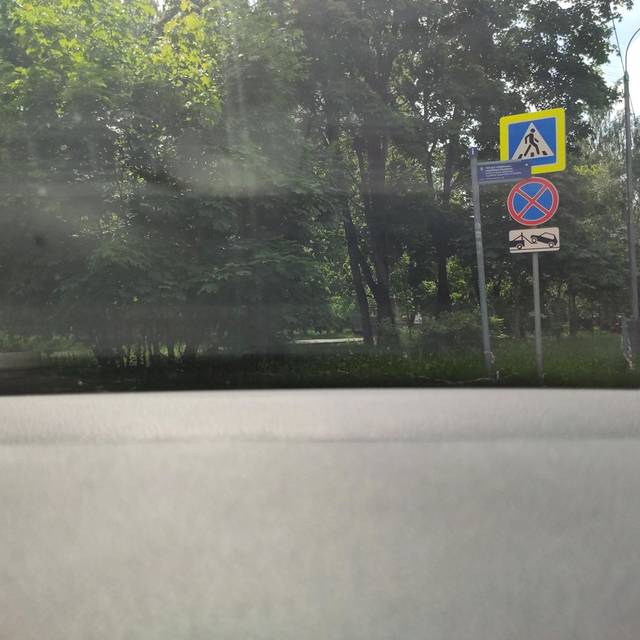
Region: Russia
Coordinates: 55.846, 37.58